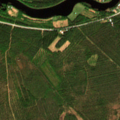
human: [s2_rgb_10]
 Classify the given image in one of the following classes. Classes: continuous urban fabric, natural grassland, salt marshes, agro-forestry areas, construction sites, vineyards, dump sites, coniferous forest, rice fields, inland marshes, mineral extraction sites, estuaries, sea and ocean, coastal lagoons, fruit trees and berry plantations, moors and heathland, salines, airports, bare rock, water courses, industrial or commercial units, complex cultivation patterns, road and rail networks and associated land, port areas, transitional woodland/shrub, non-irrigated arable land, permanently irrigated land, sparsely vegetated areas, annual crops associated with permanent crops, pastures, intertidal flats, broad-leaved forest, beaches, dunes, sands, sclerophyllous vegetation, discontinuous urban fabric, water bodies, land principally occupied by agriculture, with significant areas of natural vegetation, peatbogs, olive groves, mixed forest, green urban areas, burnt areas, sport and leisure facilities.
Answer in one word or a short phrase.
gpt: coniferous forest, mixed forest